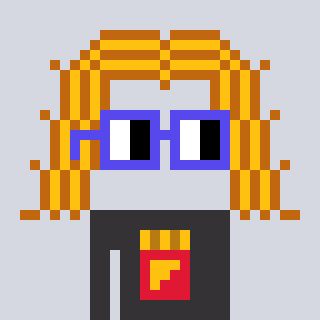
a pixel art character with square blue glasses, a hair-shaped head and a grayscale-colored body on a cool background